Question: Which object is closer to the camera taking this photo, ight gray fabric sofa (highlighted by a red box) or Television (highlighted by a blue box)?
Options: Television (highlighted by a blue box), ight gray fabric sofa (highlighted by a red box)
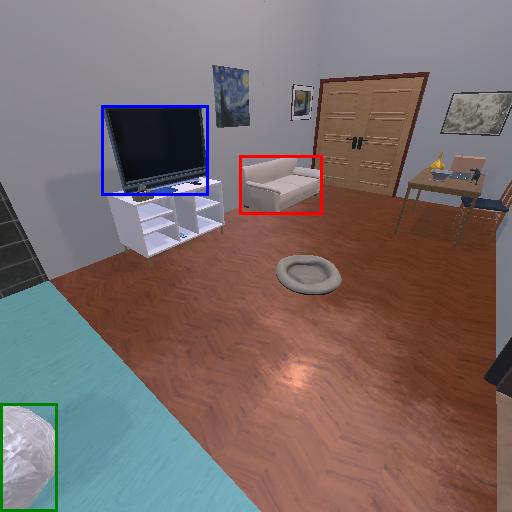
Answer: Television (highlighted by a blue box)